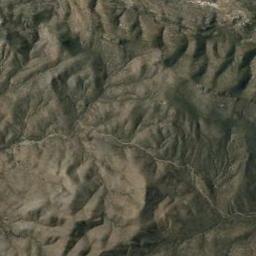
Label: mountain